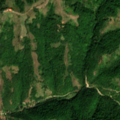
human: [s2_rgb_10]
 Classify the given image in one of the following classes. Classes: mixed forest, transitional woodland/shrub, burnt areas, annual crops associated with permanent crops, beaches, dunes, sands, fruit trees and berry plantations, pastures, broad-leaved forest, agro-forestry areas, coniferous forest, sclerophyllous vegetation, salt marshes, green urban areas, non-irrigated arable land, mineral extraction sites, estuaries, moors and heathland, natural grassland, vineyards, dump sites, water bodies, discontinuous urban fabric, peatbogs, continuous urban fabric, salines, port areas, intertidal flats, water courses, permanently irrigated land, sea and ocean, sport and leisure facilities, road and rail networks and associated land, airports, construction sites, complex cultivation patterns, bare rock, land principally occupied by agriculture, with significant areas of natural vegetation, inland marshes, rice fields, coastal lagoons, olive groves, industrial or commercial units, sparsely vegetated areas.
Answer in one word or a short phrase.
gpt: complex cultivation patterns, broad-leaved forest, transitional woodland/shrub